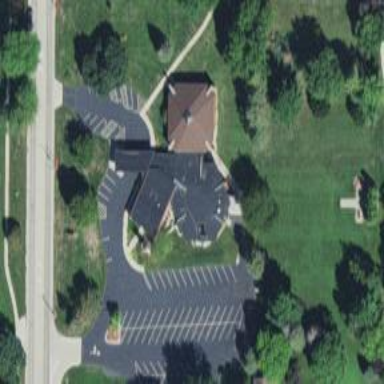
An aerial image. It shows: Building serving as place of worship.